Question: I use jQuery Tabs <URL>
After customizing some options the user clicks on a button and the tab reload.
'''
function refresher() {
//empty the tab
$("#tabs-individually").empty();
//load new stuff
//put the container for highcharts-chart in the tab
$("#tabs-individually").append('<table><tr><td align="left"><form id="formrange">from<input type="text" size="20" id="startdate"/>to<input type="text" size="20" id="enddate" /><select id="range" ><option value="second">second</option><option value="minute" selected>minute</option><option value="hour" >hour</option><option value="day" >day</option></select><input id="button" type="button" value="confirm" onclick="redraw()" /></form></td></tr><tr><td><div id="container"></td></tr></div>');
'''
My problem is jQuery datetimepicker Addon. After reloading the tab, there are 2 input-fields, that should get a datetimepicker via javascript. Finally it should look like this:
'''
/*
<script type="text/javascript">
$("#startdate").datetimepicker({ showSecond: true, timeFormat: 'HH:mm:ss', });
$("#enddate").datetimepicker({ showSecond: true, timeFormat: 'HH:mm:ss', });
</script>
*/
'''

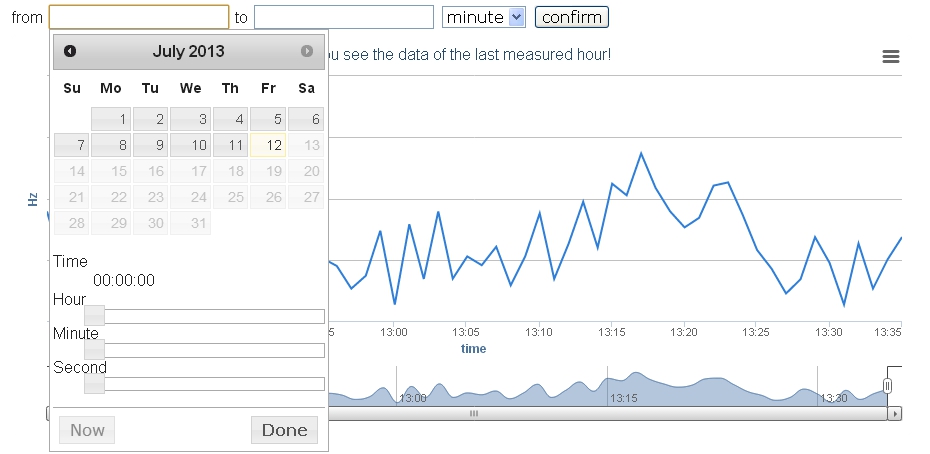
Answer: You need to re-initialize the datepicker widget on the input elements after the page is refreshed.
'''
function refresher() {
//empty the tab
$("#tabs-individually").empty();
//load new stuff
//put the container for highcharts-chart in the tab
var el = $('<table><tr><td align="left"><form id="formrange">from<input type="text" size="20" id="startdate"/>to<input type="text" size="20" id="enddate" /><select id="range" ><option value="second">second</option><option value="minute" selected>minute</option><option value="hour" >hour</option><option value="day" >day</option></select><input id="button" type="button" value="confirm" onclick="redraw()" /></form></td></tr><tr><td><div id="container"></td></tr></div>').appendTo("#tabs-individually");
$('#startdate, #enddate').datepicker({});
}
'''